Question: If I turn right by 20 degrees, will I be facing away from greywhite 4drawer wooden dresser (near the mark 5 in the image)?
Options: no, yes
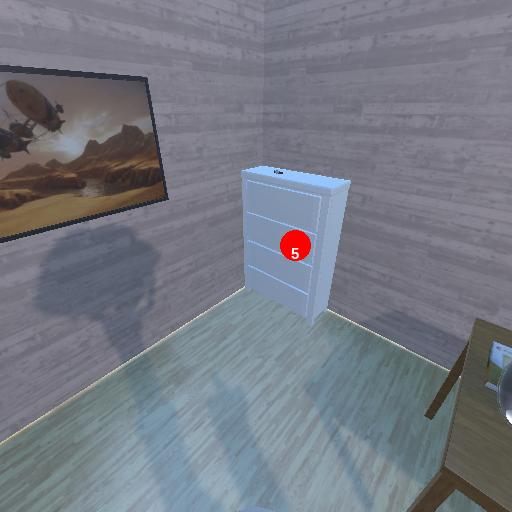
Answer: no